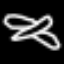
Label: airplane